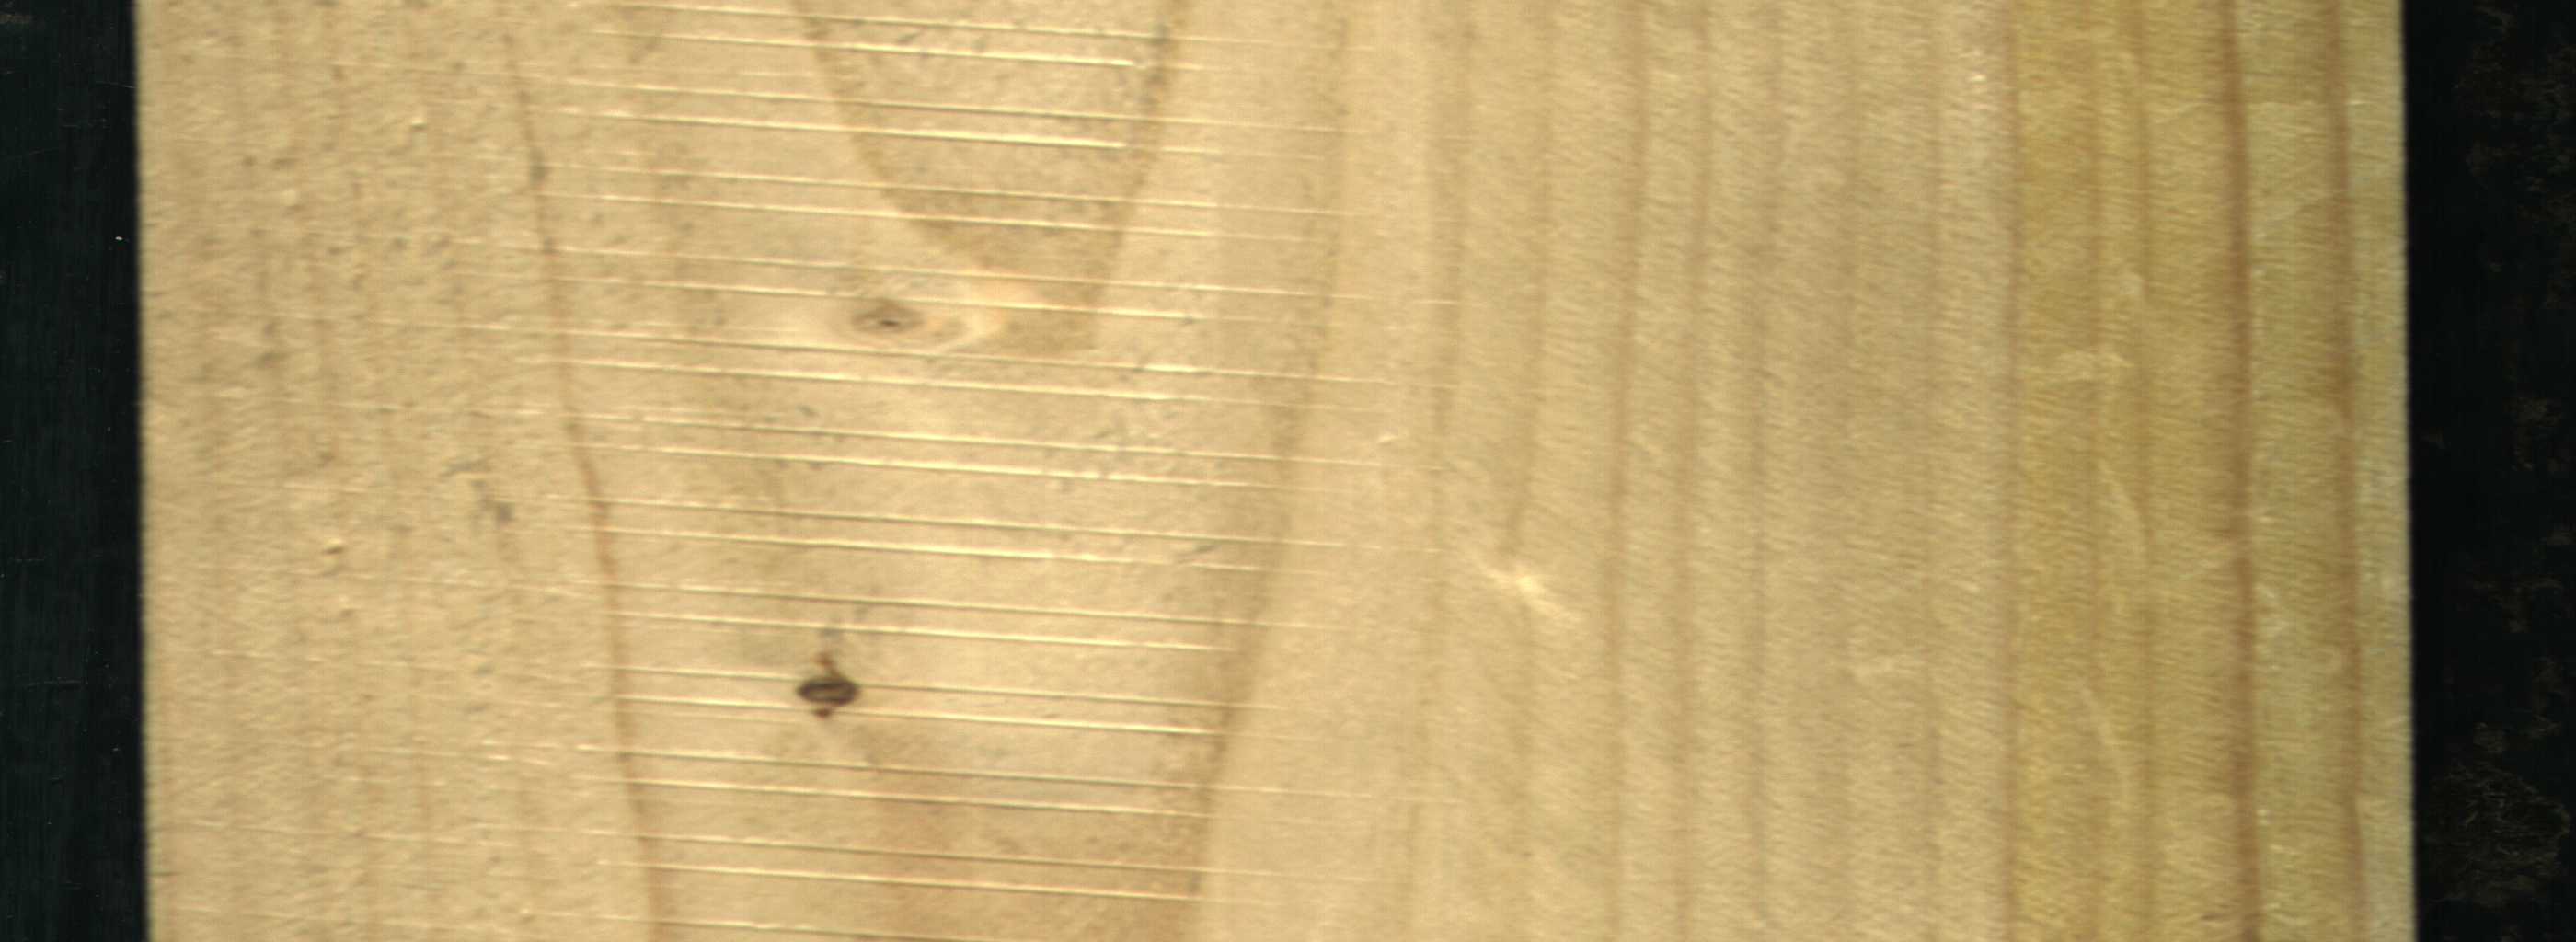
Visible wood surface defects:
Live_Knot